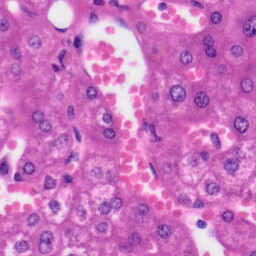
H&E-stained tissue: Liver